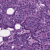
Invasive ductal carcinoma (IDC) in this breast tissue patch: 1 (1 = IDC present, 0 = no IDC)